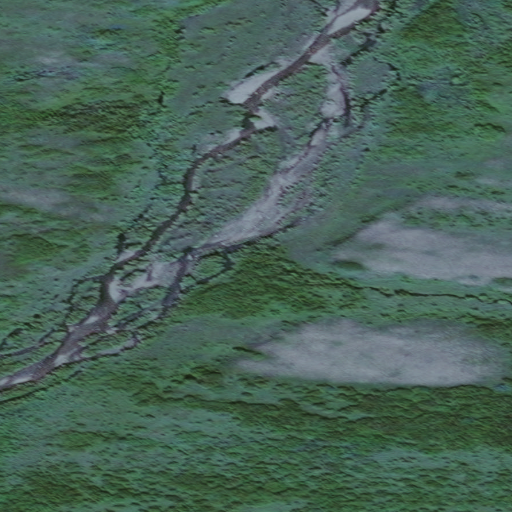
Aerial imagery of valley in Alaska named Ainslie Gulch containing only unknown